Question: I want to hide the master view controller when a cell is selected only when the iPad is in portrait view. So the user will click the cell and then the master view controller will go away (like in Mail). Where and how would I do this?

This project is open source: <URL>
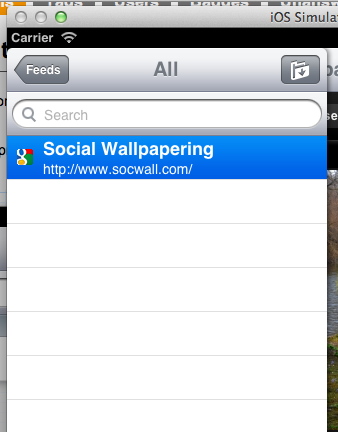
Answer: Once you configure your detail view controller, you need to dismiss the popover controller.
'''
if (self.popoverController) {
[self.popoverController dismissPopoverAnimated:YES];
}
'''
If your detail view controller doesn't already have a property to hold the 'UIPopoverController', you can capture it by implementing these delegate methods for 'UISplitViewControllerDelegate'
'''
- (void)splitViewController:(UISplitViewController *)iSplitViewController
willHideViewController:(UIViewController *)iViewController
withBarButtonItem:(UIBarButtonItem *)iBarButtonItem
forPopoverController:(UIPopoverController *)iPopoverController {
self.popoverController = iPopoverController;
}
- (void)splitViewController:(UISplitViewController *)iSplitViewController
willShowViewController:(UIViewController *)iViewController
invalidatingBarButtonItem:(UIBarButtonItem *)iBarButtonItem {
self.popoverController = nil;
}
'''